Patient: sex F, age 83
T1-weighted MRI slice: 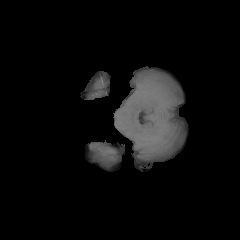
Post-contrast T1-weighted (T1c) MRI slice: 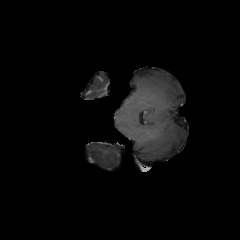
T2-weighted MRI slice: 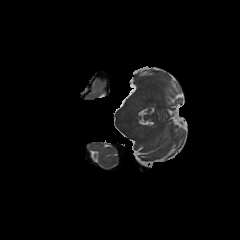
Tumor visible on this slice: no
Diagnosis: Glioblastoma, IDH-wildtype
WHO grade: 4